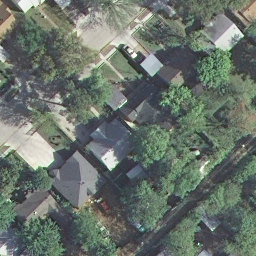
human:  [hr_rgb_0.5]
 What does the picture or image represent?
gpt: medium residential